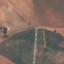
Land use / land cover: AnnualCrop